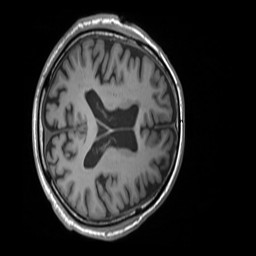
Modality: T1w
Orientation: axial
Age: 69
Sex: male
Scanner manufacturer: siemens
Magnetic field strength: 3 T
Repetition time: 1.55 s
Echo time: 0.00234 s